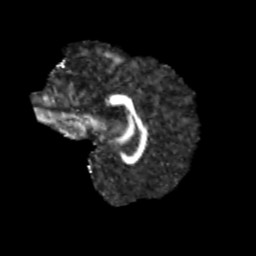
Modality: FA
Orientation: sagittal
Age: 10
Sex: female
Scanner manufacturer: siemens
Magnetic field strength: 3 T
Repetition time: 3.8 s
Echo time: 0.07 s